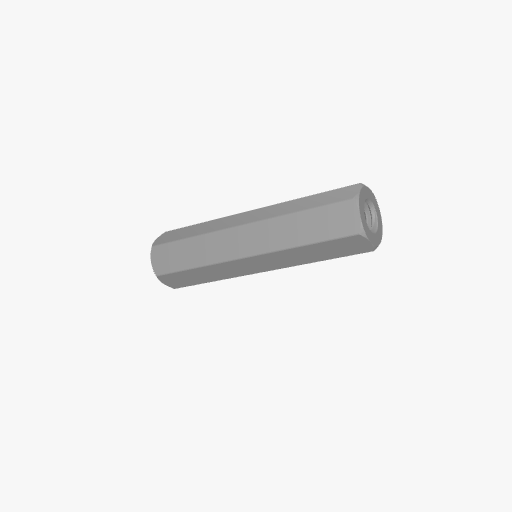
Part: Standoff8RID30